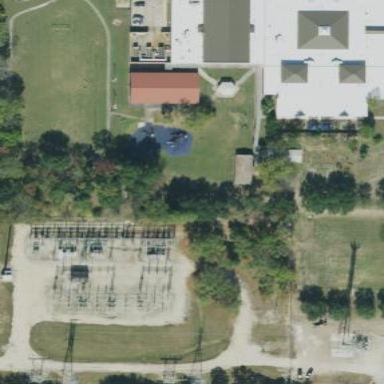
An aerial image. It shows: Outdoor power substation surrounded by fence. The substation operates at the distribution level.